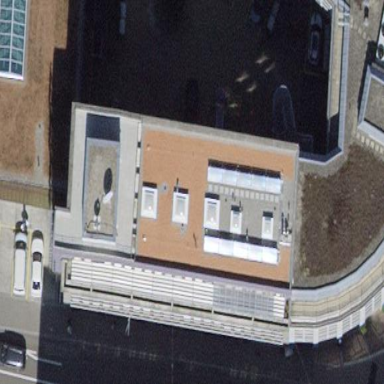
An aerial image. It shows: Hotel with flat roof.